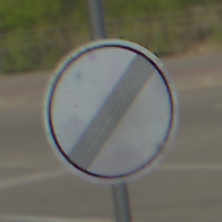
Verkehrszeichen: EndeSaemtlicherBegrenzungen
Umgebung: Outdoor, Suburban
Tageszeit: MorningAfternoon
Wetter: PartlyCloudy
Licht: Natural
Jahreszeit: NotSpecified
Kontrast: HighContrast